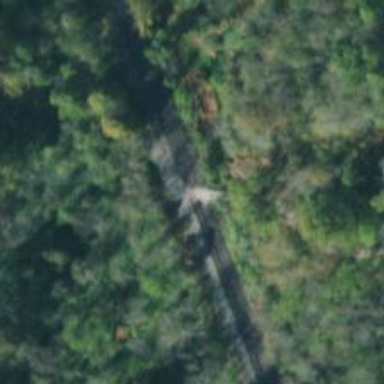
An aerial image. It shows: Railway track.